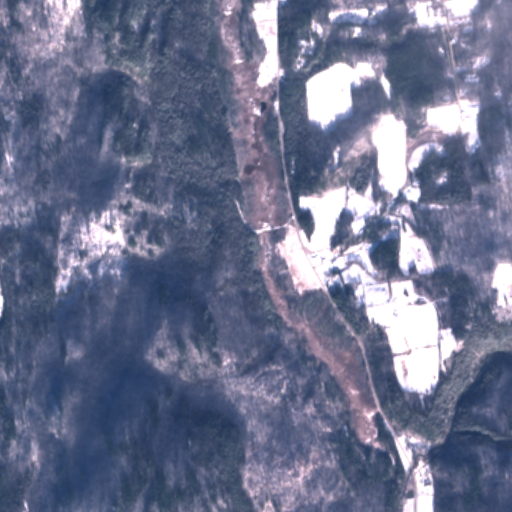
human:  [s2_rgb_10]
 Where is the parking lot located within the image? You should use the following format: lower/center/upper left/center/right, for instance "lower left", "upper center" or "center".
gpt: The parking lot is located in the lower right of the image.
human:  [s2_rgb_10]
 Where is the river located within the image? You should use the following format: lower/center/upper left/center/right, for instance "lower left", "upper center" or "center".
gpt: The river is located in the lower right of the image.
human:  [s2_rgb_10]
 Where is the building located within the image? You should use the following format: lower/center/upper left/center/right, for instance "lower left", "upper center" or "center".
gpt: There is no building in the image.